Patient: sex F, age 61
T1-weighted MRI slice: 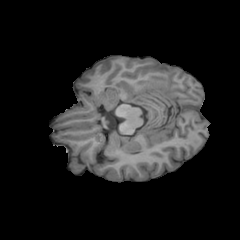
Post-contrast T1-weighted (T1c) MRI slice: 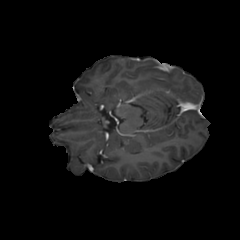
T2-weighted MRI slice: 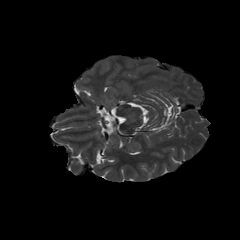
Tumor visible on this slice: no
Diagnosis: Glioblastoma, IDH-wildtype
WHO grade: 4